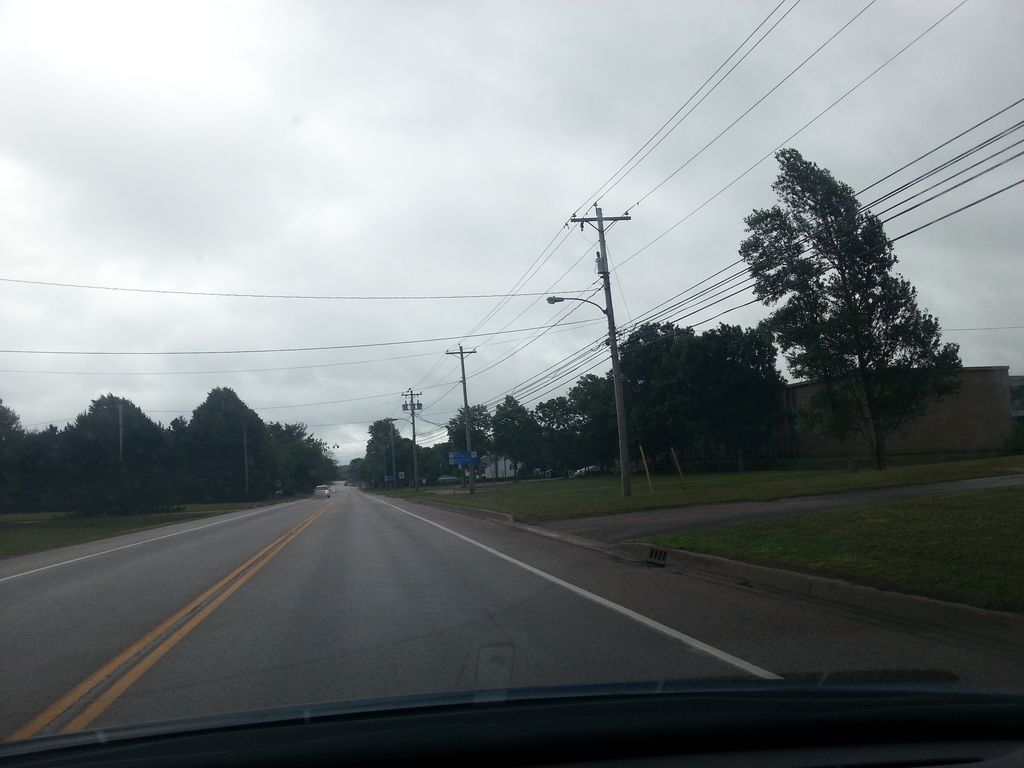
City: charlottetown